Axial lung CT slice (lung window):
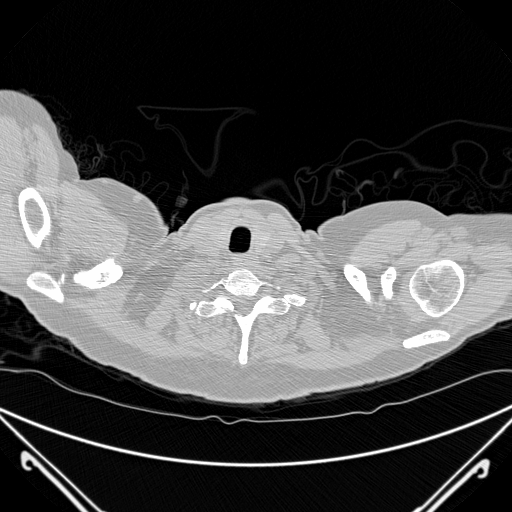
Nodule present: no